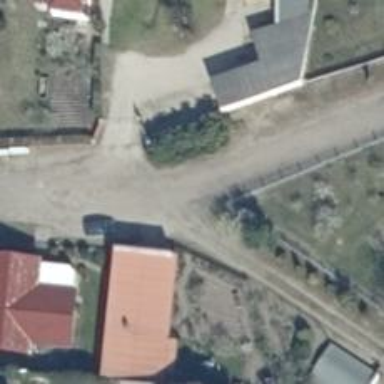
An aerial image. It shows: Residential road with no sidewalk.